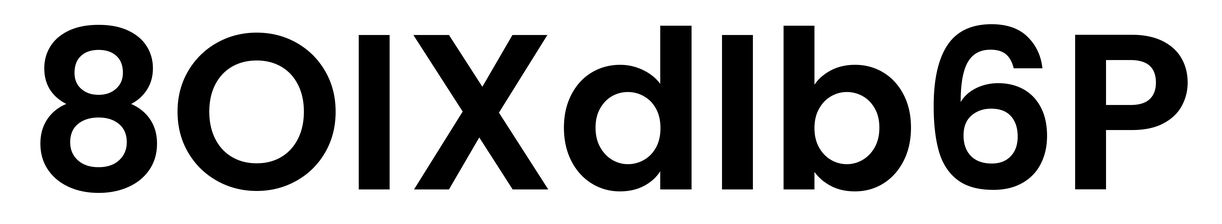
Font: Poppins-SemiBold